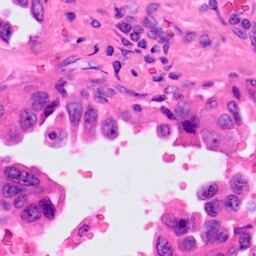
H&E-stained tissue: Lung